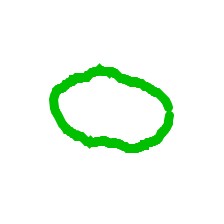
Shape: circle